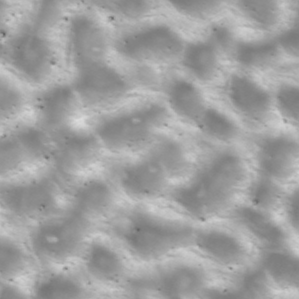
Label: non_frost